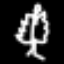
Label: angel